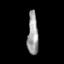
Tissue: skin
Cell type: T cells
Senescence score: 0.6735
Nuclear area (px): 443
Mean DAPI intensity: 158.036